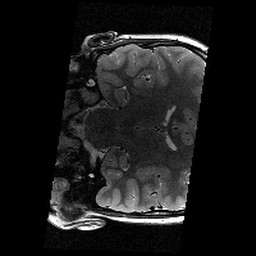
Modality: T2w
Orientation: coronal
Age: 12
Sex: male
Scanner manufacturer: siemens
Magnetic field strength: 3 T
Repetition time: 9.23 s
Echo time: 0.067 s